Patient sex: F
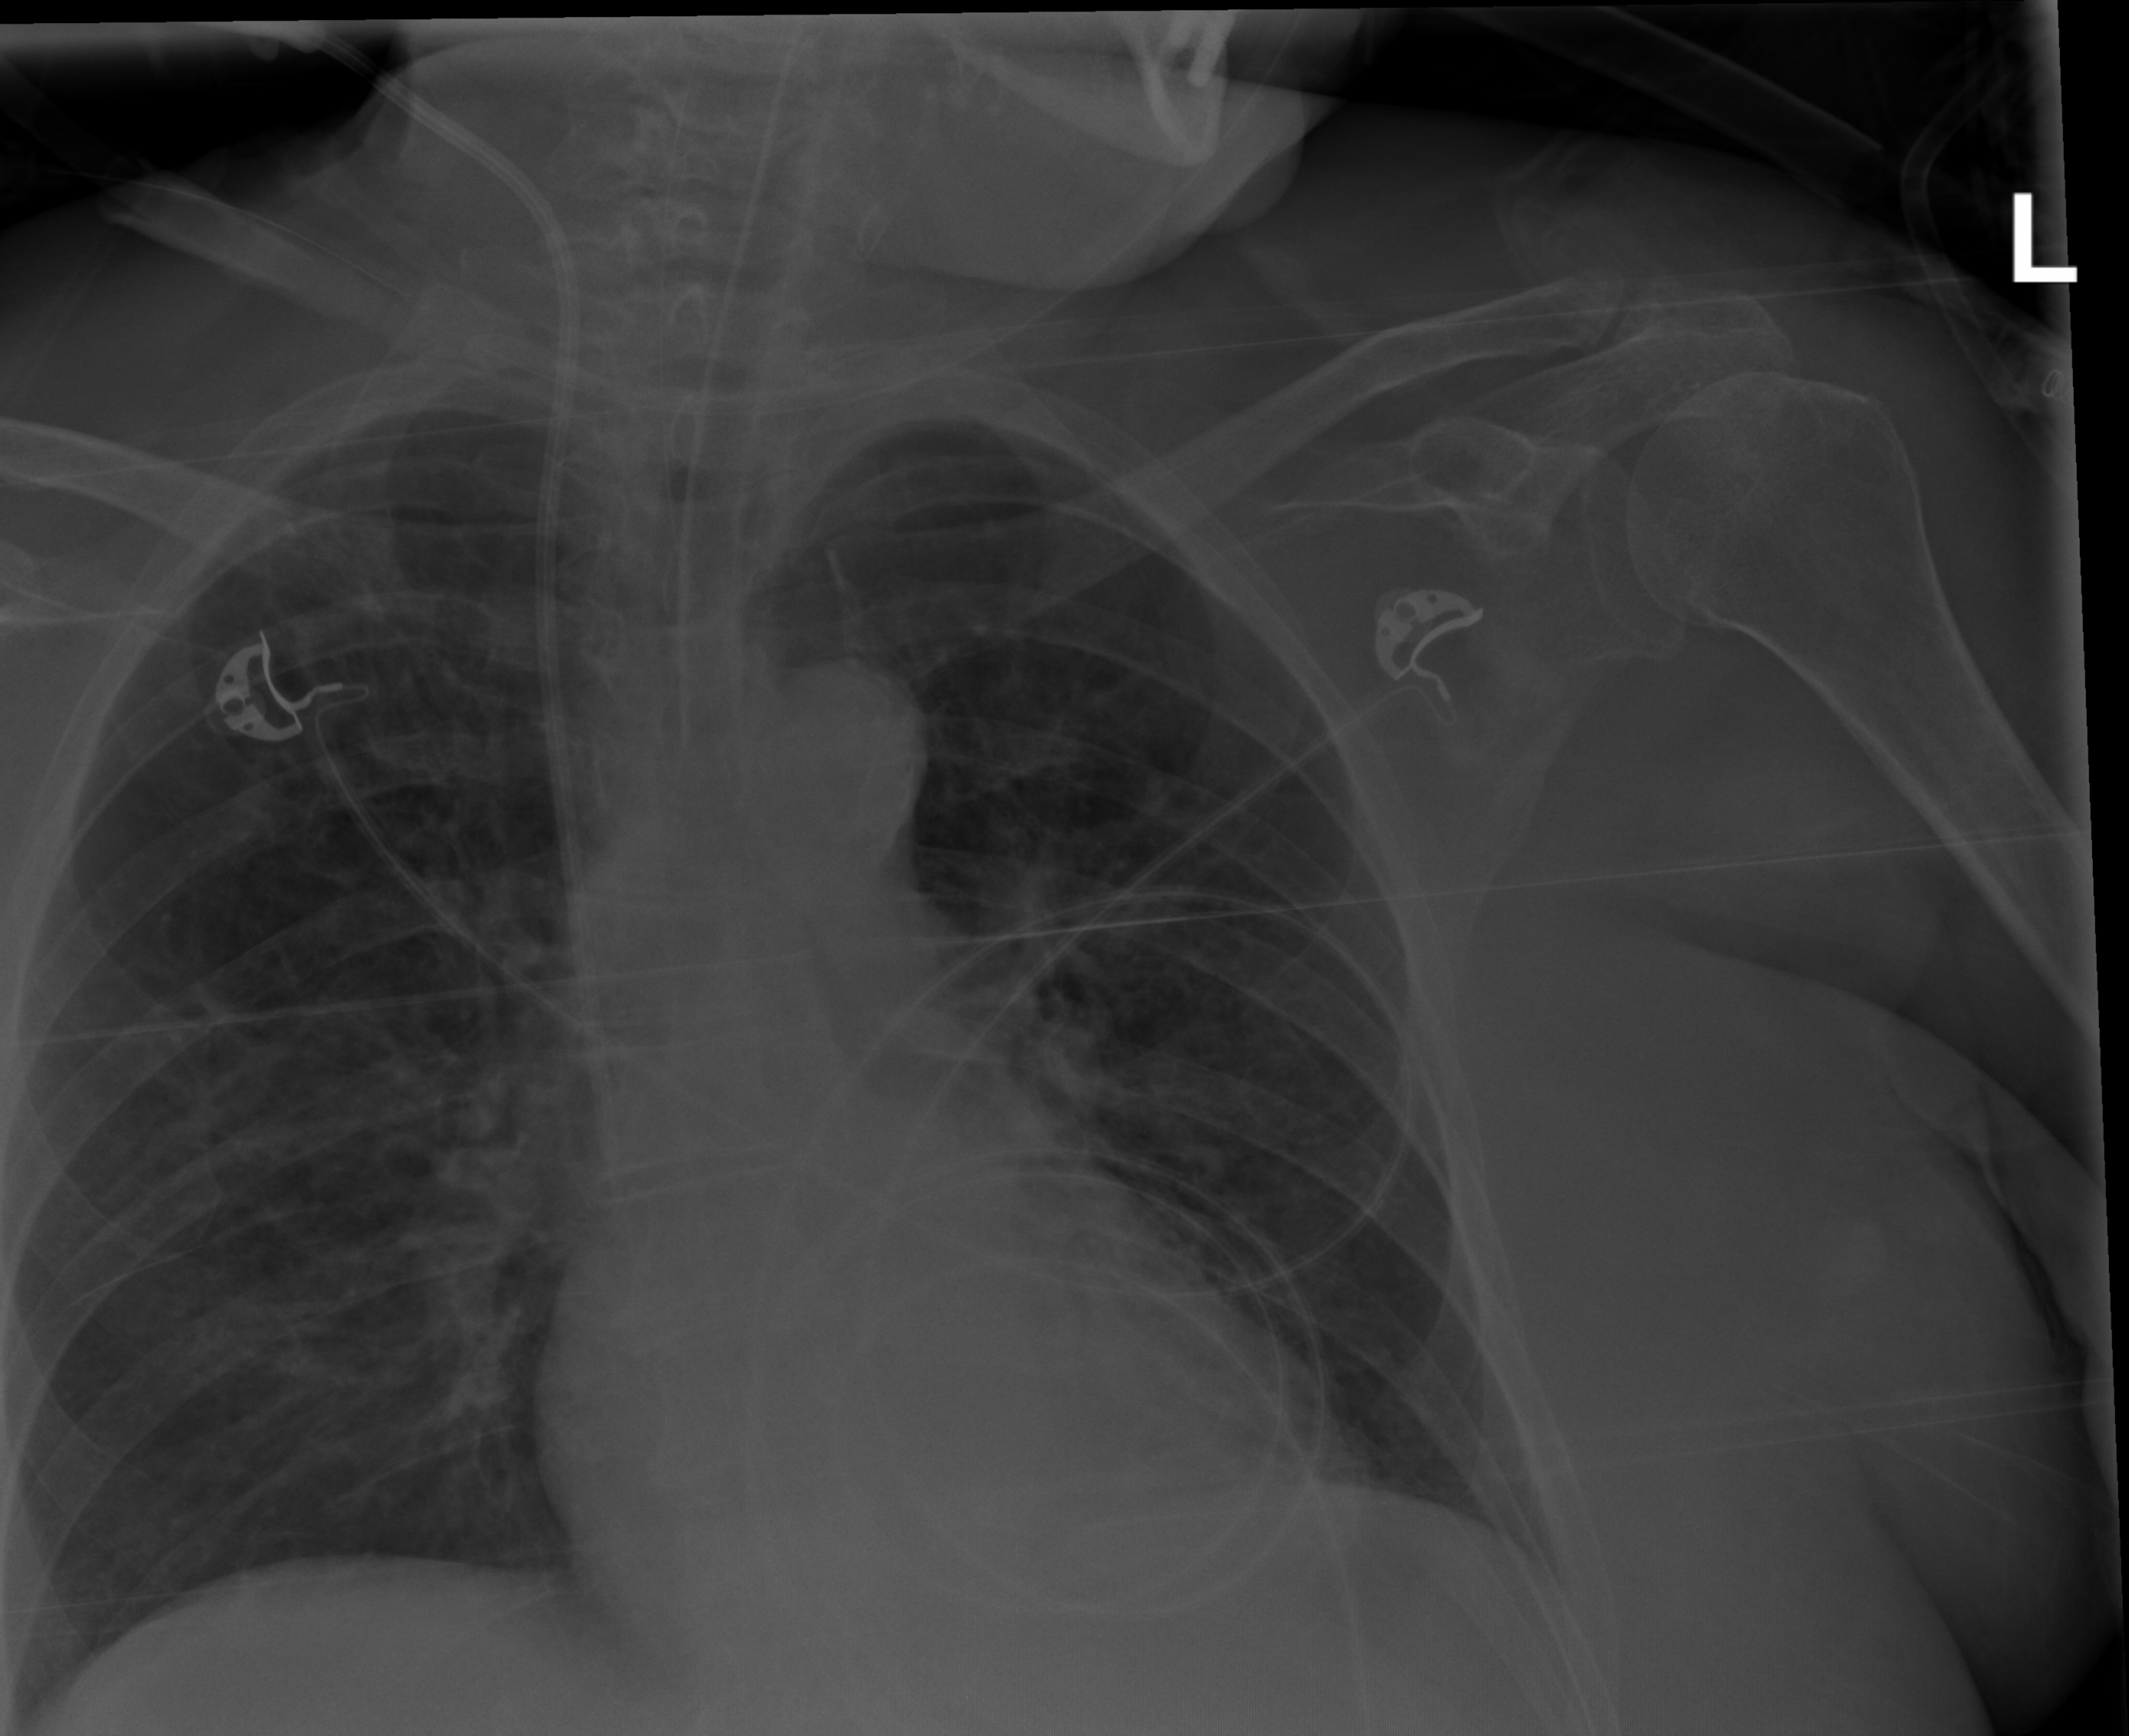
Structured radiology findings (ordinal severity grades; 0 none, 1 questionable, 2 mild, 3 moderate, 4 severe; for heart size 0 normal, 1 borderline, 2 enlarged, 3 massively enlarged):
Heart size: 0
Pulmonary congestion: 2
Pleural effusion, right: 0
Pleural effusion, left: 0
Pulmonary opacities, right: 0
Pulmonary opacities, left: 0
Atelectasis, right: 1
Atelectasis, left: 1